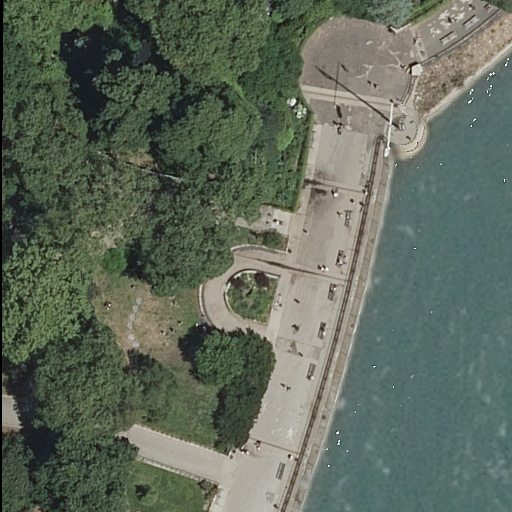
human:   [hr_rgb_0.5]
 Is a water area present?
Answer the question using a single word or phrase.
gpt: yes

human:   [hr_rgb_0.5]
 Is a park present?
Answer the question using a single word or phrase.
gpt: yes

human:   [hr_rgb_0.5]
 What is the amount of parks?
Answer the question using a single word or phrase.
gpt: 1

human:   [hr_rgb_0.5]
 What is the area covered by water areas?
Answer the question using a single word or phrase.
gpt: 2540m2

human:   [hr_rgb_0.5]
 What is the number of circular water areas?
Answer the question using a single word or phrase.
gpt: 0

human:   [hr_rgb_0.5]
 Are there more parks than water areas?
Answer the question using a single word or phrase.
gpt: no

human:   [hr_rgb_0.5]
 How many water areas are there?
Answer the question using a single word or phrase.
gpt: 1

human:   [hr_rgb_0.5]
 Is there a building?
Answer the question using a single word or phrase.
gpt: no

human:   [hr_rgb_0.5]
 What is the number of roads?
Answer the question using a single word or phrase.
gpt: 7

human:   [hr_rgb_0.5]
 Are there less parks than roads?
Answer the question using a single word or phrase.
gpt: yes

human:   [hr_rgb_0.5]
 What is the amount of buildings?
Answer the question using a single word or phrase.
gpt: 0

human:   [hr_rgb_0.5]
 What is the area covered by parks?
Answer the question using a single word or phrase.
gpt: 82m2

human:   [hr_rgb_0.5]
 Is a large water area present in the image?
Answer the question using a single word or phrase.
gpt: yes

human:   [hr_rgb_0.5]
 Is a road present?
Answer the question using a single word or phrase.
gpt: yes

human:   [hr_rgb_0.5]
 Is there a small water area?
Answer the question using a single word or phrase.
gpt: no

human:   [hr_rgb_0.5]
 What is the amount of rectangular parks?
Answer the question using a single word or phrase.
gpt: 1

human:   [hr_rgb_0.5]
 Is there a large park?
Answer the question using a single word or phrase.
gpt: no

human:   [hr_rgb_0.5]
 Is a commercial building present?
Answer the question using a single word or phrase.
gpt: no

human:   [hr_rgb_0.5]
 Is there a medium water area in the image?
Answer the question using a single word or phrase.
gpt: no

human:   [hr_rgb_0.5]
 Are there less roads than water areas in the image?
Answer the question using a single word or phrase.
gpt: no

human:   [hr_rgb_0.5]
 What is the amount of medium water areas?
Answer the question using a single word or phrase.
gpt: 0

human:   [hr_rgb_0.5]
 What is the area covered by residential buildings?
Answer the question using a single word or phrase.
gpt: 0m2

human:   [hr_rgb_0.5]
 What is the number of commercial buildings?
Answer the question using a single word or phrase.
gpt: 0

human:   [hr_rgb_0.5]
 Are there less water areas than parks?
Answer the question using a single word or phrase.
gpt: no

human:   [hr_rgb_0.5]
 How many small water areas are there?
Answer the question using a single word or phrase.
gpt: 0

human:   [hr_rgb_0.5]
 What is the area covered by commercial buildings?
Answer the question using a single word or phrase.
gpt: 0m2

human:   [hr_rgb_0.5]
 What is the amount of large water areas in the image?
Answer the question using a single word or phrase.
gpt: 1

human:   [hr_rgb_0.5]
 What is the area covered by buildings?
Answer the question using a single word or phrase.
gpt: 0m2

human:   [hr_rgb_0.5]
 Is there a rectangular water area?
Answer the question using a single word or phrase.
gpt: no

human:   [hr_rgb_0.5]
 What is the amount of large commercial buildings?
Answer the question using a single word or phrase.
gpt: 0

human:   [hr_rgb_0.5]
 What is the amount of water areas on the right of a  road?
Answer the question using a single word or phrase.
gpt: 1

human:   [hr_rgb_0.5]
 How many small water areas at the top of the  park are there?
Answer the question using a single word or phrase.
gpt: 0

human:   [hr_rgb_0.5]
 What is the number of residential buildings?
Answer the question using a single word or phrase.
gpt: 0

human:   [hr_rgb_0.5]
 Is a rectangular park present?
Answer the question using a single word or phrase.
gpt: yes

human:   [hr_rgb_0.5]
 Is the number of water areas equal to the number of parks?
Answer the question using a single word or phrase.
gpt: yes

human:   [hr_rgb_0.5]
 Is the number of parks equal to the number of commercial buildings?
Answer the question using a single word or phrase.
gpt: no

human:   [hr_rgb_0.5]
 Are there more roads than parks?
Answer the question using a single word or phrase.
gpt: yes

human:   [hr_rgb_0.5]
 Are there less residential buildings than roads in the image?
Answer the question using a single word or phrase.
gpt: yes

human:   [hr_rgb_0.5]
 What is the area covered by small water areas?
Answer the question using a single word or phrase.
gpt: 0m2

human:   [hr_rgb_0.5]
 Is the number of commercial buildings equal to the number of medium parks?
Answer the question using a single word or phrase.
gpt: yes

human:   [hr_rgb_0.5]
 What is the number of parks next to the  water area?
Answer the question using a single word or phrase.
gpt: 1

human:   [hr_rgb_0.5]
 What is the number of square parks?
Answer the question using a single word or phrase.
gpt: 0

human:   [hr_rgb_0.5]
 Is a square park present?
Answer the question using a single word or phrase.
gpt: no

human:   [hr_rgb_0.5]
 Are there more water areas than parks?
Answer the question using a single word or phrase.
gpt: no

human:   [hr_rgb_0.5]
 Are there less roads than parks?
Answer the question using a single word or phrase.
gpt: no

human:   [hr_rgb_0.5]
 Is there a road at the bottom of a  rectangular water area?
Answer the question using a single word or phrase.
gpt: no

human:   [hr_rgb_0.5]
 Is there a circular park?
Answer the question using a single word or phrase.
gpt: no

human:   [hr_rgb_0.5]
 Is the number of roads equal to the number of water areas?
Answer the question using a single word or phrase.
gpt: no

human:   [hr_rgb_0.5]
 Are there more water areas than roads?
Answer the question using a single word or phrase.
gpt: no

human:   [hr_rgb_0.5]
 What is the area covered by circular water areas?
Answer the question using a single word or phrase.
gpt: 0m2

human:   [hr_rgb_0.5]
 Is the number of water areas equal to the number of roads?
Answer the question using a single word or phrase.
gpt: no

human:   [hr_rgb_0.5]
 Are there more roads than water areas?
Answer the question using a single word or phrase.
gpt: yes

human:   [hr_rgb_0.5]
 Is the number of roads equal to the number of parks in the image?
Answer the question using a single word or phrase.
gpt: no

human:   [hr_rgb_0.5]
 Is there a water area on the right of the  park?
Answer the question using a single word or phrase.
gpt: no

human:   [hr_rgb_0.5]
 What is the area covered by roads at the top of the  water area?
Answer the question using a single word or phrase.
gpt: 0m2

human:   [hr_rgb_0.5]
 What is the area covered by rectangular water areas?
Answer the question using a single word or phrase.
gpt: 0m2

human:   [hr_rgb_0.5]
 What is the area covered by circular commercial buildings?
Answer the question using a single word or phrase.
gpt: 0m2

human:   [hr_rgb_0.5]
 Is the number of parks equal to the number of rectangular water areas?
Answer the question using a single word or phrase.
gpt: no

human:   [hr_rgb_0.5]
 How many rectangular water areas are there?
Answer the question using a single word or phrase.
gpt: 0

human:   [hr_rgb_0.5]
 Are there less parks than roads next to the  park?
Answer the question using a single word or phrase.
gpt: yes

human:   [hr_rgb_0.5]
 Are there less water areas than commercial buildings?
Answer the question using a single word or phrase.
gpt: no

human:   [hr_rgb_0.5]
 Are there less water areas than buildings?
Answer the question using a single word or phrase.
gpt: no

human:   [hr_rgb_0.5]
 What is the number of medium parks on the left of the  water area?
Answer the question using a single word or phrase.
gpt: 0

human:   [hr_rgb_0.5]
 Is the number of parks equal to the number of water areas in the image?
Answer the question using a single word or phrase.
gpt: yes